八年级 · 度量几何学
一架梯子 $A C$ 长 25 米, 斜靠在一面墙上, 梯子底端 $C$ 离墙 7 米,

$(1)$ 这个梯子的顶端距地面有多高?

(2) 如果梯子的顶端下滑了 4 米到 $A^{\prime}$ ，那么梯子的底端在水平方向滑动了几米?
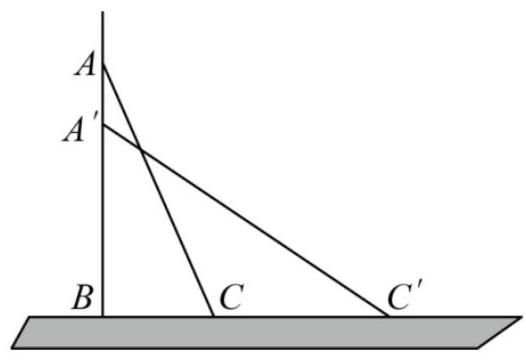
答案: （1）解：由题意得： $A C=25$ 米, $B C=7$ 米,

$\therefore A B=\sqrt{25^{2}-7^{2}}=24$ 米,

答：梯子的顶端距地面 24 米;

(2) 解：由（1）得： $A B=24$ 米,

$\because$ 梯子的顶端下滑了 4 米到 $A^{\prime}$,
$\therefore B A^{\prime}=20$ 米,

$\because A C=25$ 米,

$\therefore B C^{\prime}=\sqrt{25^{2}-20^{2}}=15$ 米,

则 $C C^{\prime}=15-7=8$ 米,

答: 梯子的底端在水平方向滑动了 8 米;